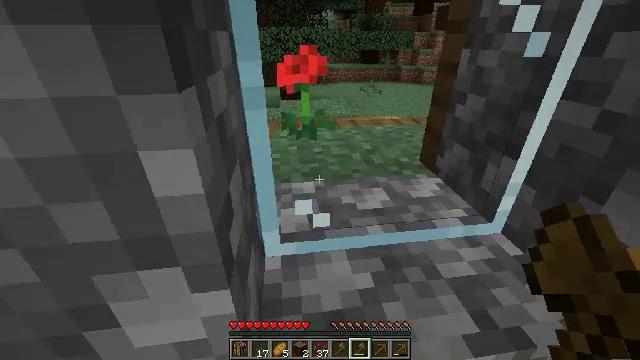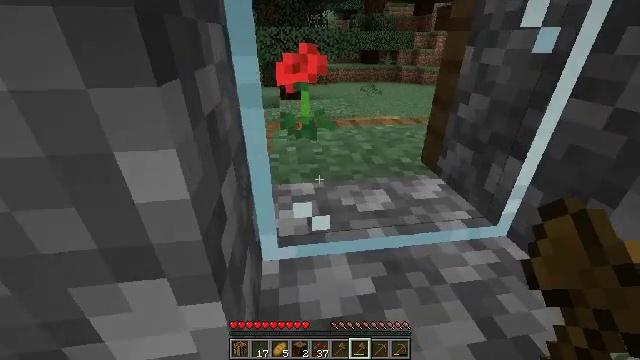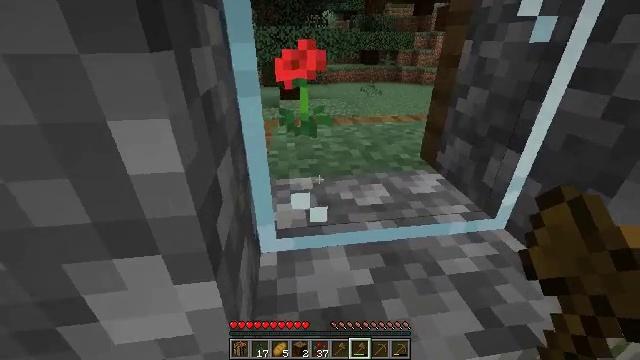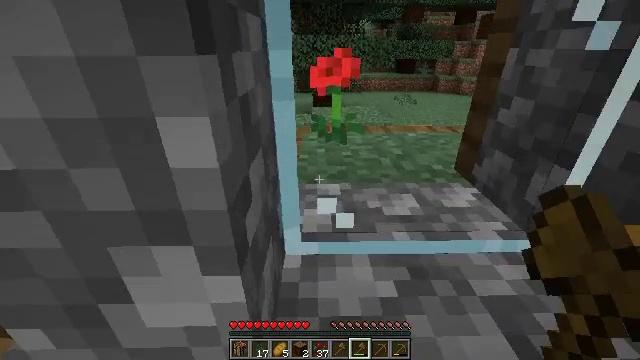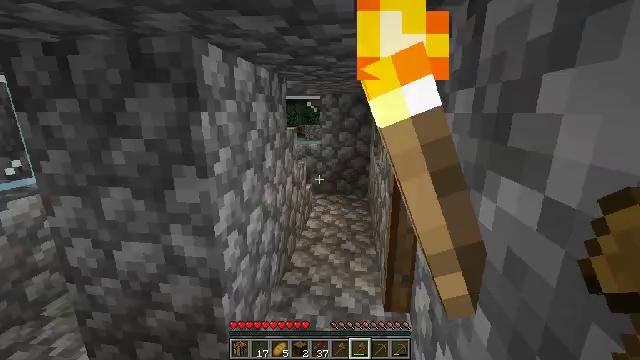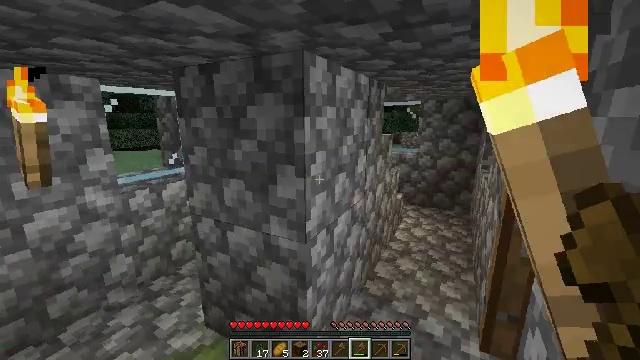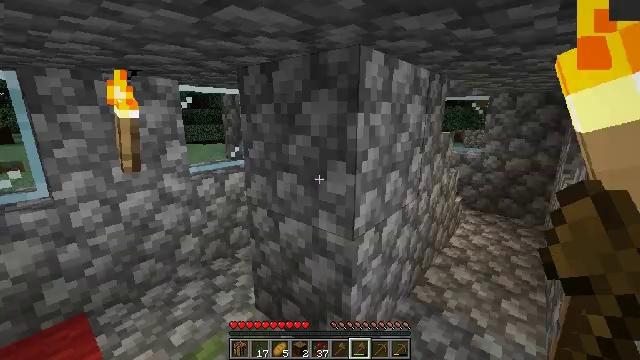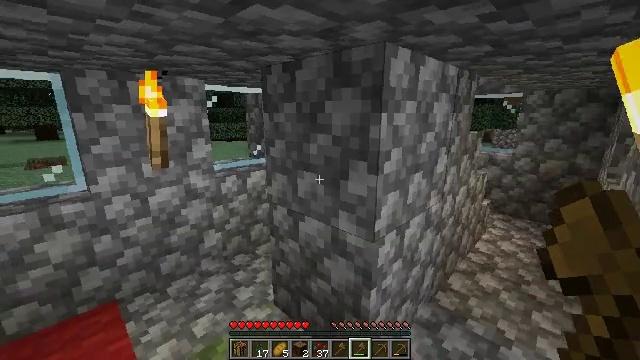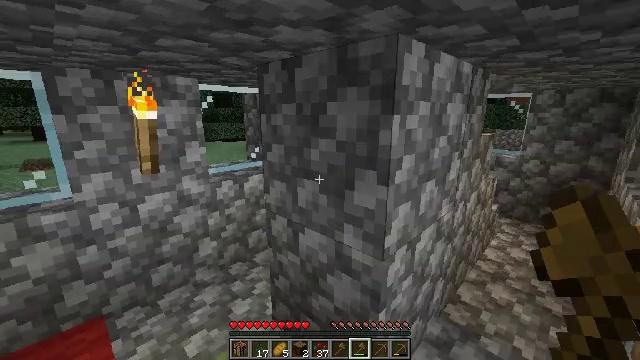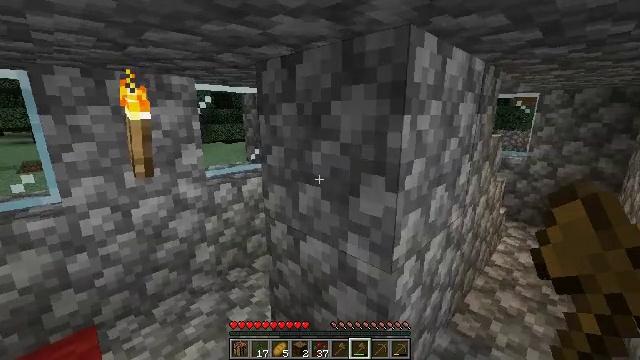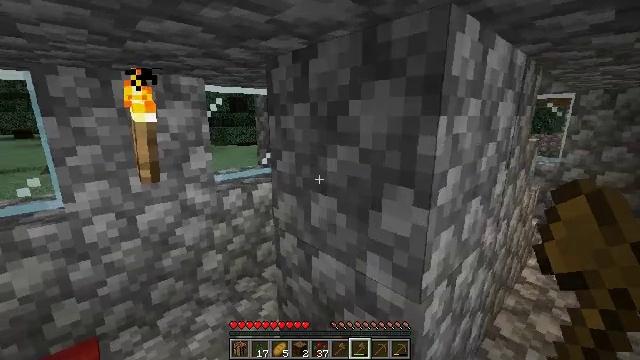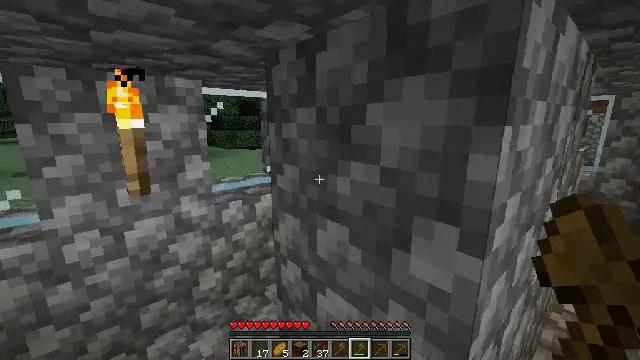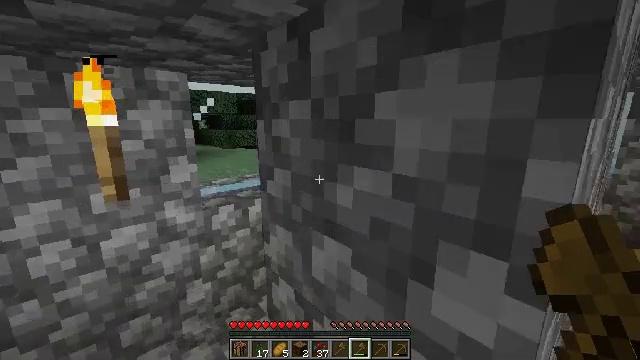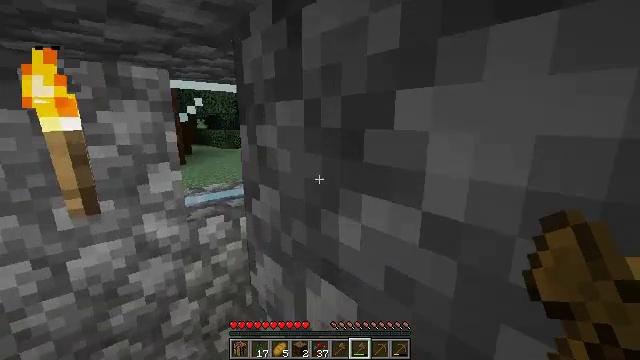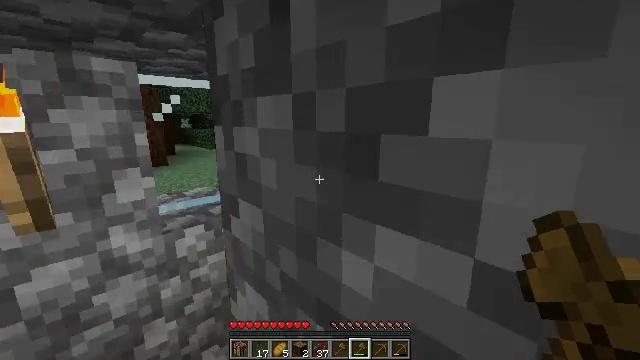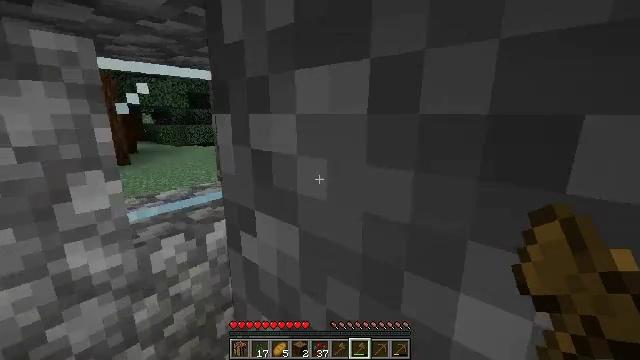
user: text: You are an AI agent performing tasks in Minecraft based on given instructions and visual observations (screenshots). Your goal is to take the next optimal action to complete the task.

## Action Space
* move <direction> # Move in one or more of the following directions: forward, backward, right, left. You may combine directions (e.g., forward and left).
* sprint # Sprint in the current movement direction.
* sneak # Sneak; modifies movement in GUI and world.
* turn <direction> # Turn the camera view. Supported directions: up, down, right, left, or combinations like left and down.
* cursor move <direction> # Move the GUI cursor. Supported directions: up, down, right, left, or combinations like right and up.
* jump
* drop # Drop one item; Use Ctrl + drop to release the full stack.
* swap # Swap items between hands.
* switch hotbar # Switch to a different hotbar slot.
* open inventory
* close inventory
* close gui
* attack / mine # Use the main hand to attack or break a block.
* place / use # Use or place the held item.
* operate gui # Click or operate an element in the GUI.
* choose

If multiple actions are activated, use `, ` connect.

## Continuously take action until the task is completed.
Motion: motion action
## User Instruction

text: Attack the bookshelf to recycle it.
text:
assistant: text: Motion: no_op
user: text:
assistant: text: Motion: no_op
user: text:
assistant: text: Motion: turn left and up
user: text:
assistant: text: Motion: turn left and up
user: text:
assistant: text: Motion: turn left and up
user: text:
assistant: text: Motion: turn left
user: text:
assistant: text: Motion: move forward, turn left
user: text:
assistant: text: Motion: move forward
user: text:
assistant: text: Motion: move forward
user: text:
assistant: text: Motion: move forward, turn left
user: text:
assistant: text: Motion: move forward, turn left
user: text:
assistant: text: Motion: move forward
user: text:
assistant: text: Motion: move forward
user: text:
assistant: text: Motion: move forward, turn right
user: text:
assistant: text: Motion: move forward and move right, turn right and down
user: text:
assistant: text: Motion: move forward and move right, turn right and down
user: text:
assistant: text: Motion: move forward and move right, turn right and down
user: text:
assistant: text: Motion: move right, turn right and down
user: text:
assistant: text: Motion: move right, turn right
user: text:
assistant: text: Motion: move right
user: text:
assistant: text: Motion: move forward and move right
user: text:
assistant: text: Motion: move forward and move right
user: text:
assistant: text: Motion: move forward, turn left and up
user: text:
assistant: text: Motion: move forward, turn left and up
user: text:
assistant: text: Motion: move forward, turn left and up
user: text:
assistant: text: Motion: move forward
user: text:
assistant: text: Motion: move forward
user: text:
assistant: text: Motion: move forward, turn left
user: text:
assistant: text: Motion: move forward
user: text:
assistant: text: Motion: move forward